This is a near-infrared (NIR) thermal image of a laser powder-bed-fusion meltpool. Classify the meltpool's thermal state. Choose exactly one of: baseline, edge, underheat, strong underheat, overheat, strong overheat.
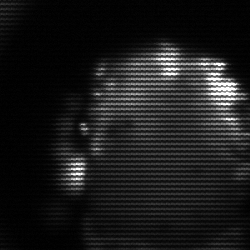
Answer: baseline